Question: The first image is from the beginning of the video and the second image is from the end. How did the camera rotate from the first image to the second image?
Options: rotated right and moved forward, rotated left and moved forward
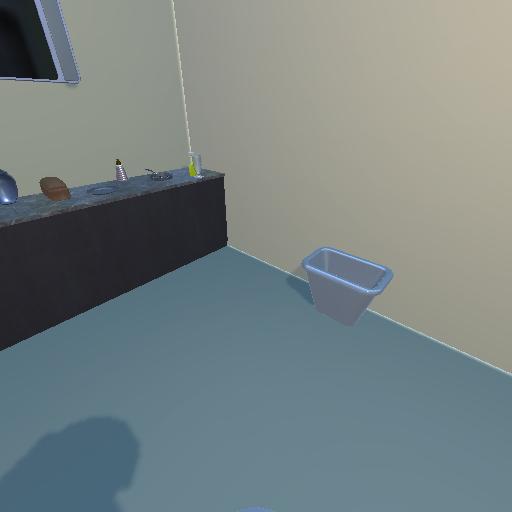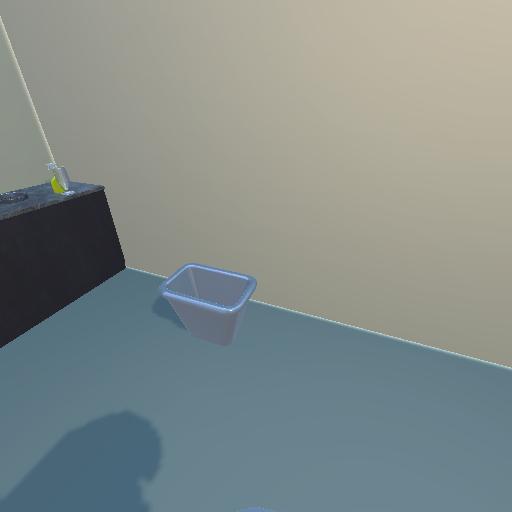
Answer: rotated right and moved forward